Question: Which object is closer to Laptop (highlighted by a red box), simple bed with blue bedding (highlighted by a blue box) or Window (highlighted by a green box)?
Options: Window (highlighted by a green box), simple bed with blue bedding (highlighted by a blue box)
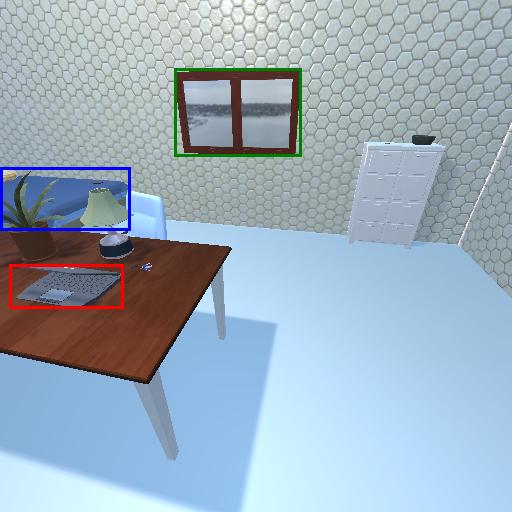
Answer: Window (highlighted by a green box)